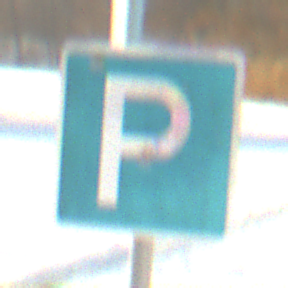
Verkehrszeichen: Parken
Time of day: MorningAfternoon
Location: Outdoor (Suburban)
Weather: PartlyCloudy
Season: NotSpecified
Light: Natural